Question: I made some maps with spatial features from the sf package and used to create a striped fill. This worked well for certain polygons, but not for those with holes in it (islands in a lake feature class).
Recently the ggpattern package has been updated to work with polygons with holes (for which I am grateful!), and it no longer gives errors for these features but now the pattern fill is wrong for all features (with and without holes), since it no longer follows the polygon borders but instead fills a rectangle around the polygons.
Here's an example using the rnaturalearth package to show what I mean.
'''
#devtools::install_github("coolbutuseless/ggpattern")
library(ggpattern)
library(rnaturalearth)
germany <- ne_countries(country='germany', returnclass='sf')
ggplot() + geom_sf_pattern(data = germany)
'''
This gives me this as a result.

And here are pictures of my actual map <URL> the ggpattern update for polygons without holes, using unchanged code and data.
I've looked through the ggpattern page to see if I am missing certain parameters that I need to change, but can't seem to find the issue. I am relatively new to R so maybe I overlooked something. Would appreciate any help to point me in the right direction!
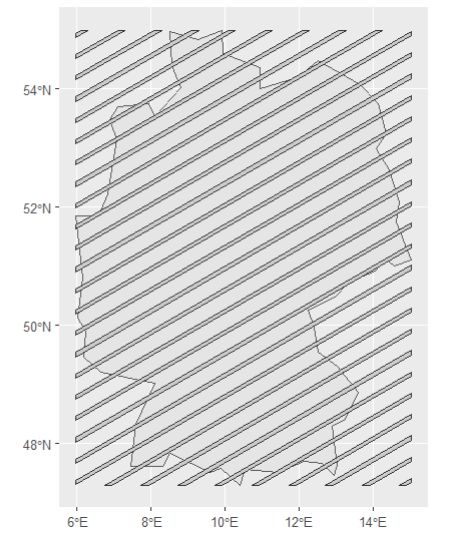
Answer: Please update your '{ggpattern}' and '{gridpattern}' packages to the latest (development) versions using 'remotes::install_github(coolbutuseless/ggpattern)'. There were some issues with 'geom_sf_pattern()' pattern clipping/masking which were fixed last week (Jan. 16th-20th, 2022). Theoretically it should work now. You shouldn't need to use a different OS.
If it still doesn't work some workarounds to try:
1. Explicitly turn off (or on) R 4.1 features with options(ggpattern_use_R4.1_features = FALSE). Normally this shouldn't explicitly be needed since {gridpattern} can guess R 4.1 support in the active graphics device...
2. Save images using a different graphics device such as pdf() or ragg::agg_png() instead of the default interactive windows device. Use a pdf/png viewer that automatically refreshes when image file is over-written.